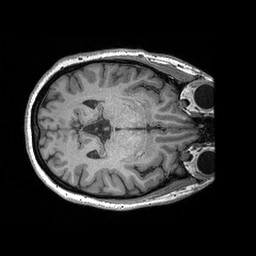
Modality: T1w
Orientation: axial
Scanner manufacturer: siemens
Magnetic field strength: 3 T
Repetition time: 2.3 s
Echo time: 0.00298 s